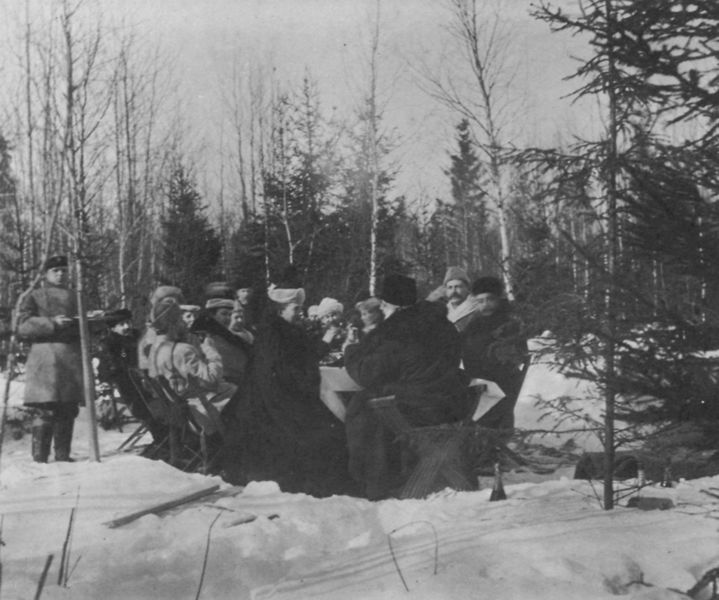
Titel: Jagdpartie bei der Mittagspause
Künstler: Russischer Photograph
Schlagwörter: baum, gruppe, himmel, weiß, bäume, frauen, landschaft, menschen, sitzen, äste, grau, hüte, licht, männer, schwarz, stuhl, stühle, tisch, schnee, weg, gesellschaft, gespräch, anstoßen, flasche, flaschen, kellner, mützen, trinken, diener, pelz, stehen, tablett, tischtuch, birken, kalt, natur, wald, russland, spuren, kahl, winter, picknick, spur, tannen, essen, tafel, draussen, klappstuhl, foto, fotografie, schwarzweiss, uniform, soldat, mäntel, stiefel, tanne, treffen, gruppenbild, photo, jäger, nadelbäume, kiefern, pelzkappe, pelzkappen, camping, pelzmützen, sibirien, klappstühle, russischer fotograph, pelzmäntel, blätterlos, nadebäume, nadelwalk, sektflasche